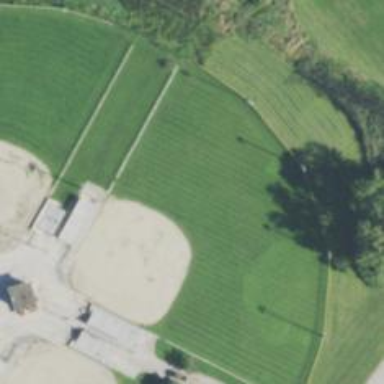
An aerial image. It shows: Baseball pitch for leisure land.